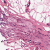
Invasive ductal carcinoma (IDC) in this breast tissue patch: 0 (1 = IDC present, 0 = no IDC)